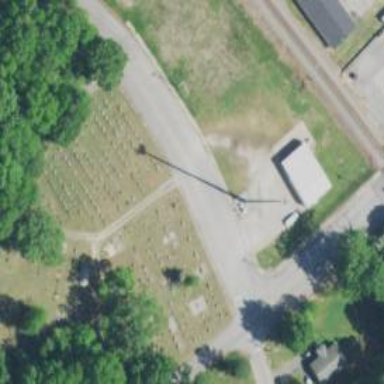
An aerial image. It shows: Cemetery.